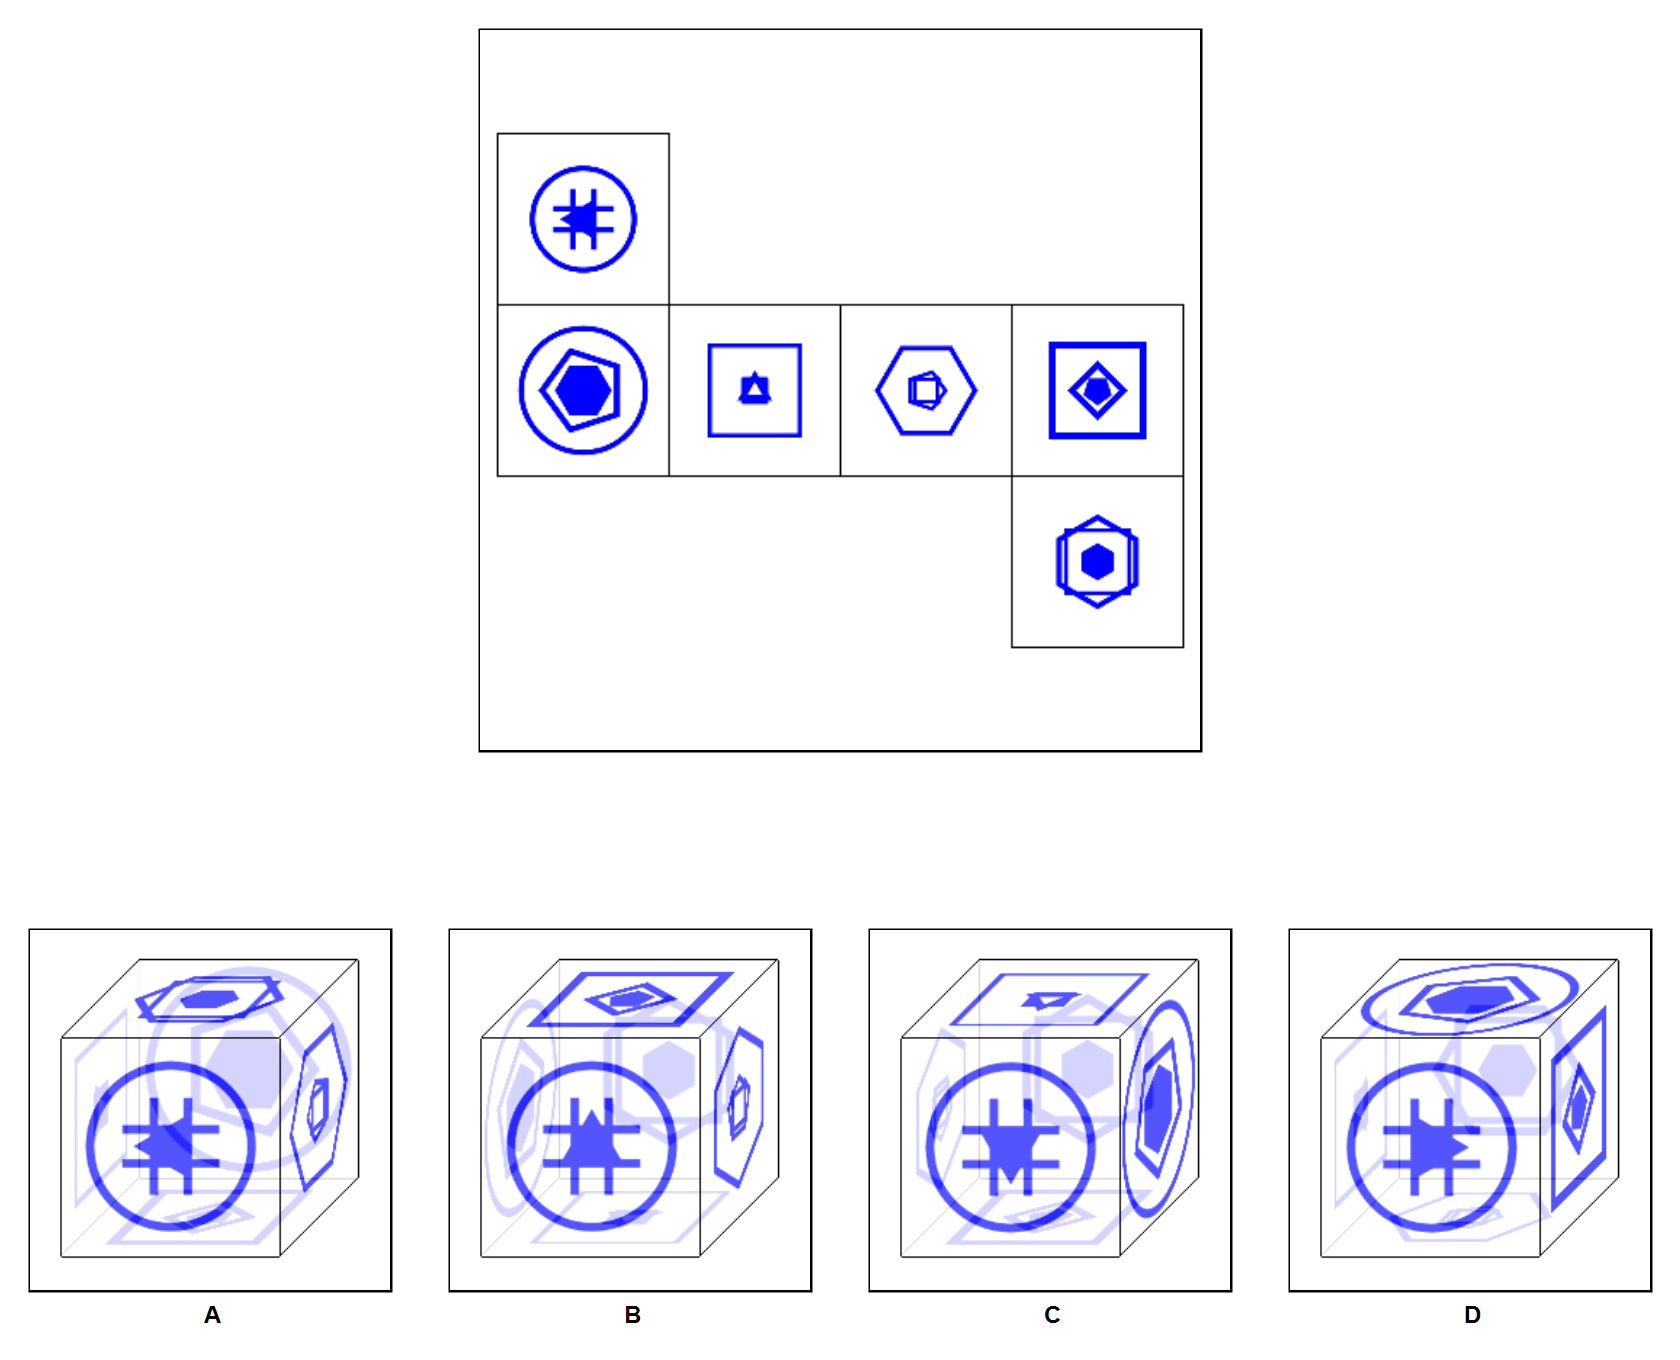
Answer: A